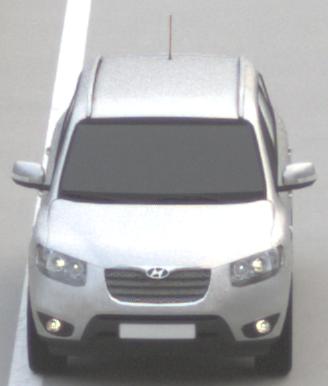
Make: Hyundai
Model: Santa Fe 2.4
Detailed model: Santa Fe (CM)
Model produced from: 2010/01
Model produced until: 2012/09
Doors: 5
Color: white
Road condition: dry road
Daytime: sunrise or sunset
Contrast: low contrast